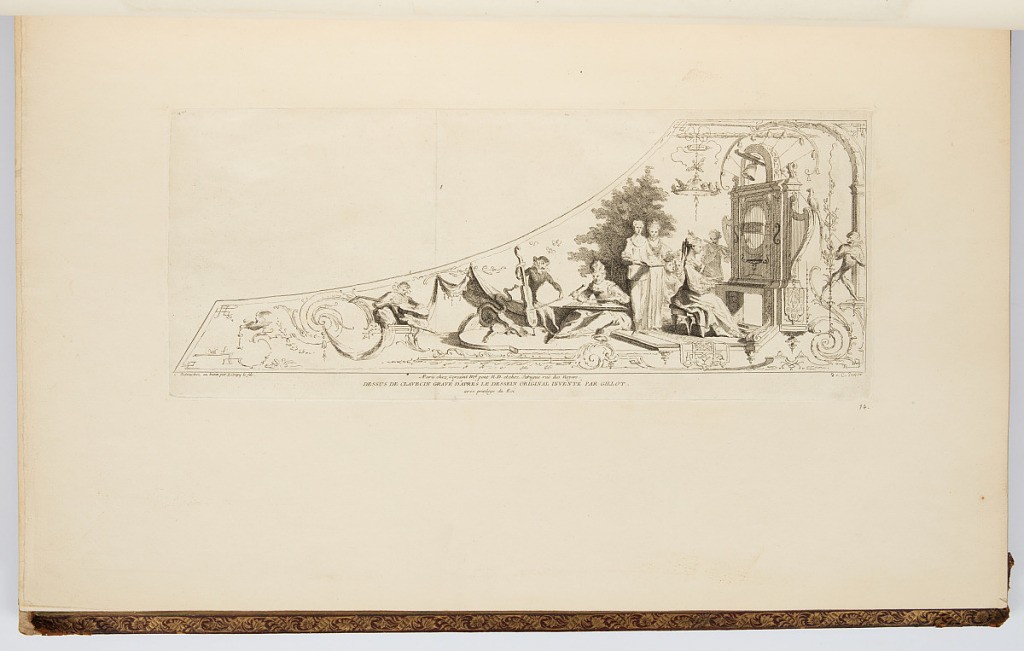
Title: DESSUS DE CLAVECIN GRAVÉ D'APRES LE DESSEIN ORIGINAL INVENTÉ PAR GILLOT
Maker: Claude Gillot, French, 1673–1722
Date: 1728–50
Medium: Etching and engraving on laid paper
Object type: Bound print
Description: Design for the top of a clavichord with monkeys playing musical instruments (singeries), a woman playing a clavichord surrounded by other musicians, and arabesques. The plate is signed and numbered.